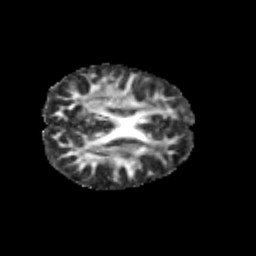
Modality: FA
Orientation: axial
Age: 9
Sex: female
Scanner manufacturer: siemens
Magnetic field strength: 3 T
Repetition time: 3.8 s
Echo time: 0.07 s